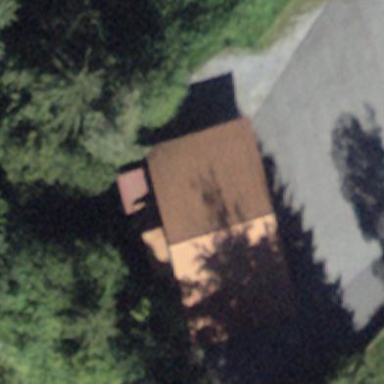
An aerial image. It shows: Garage.